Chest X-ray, PA view. Patient: 64 years old, sex F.
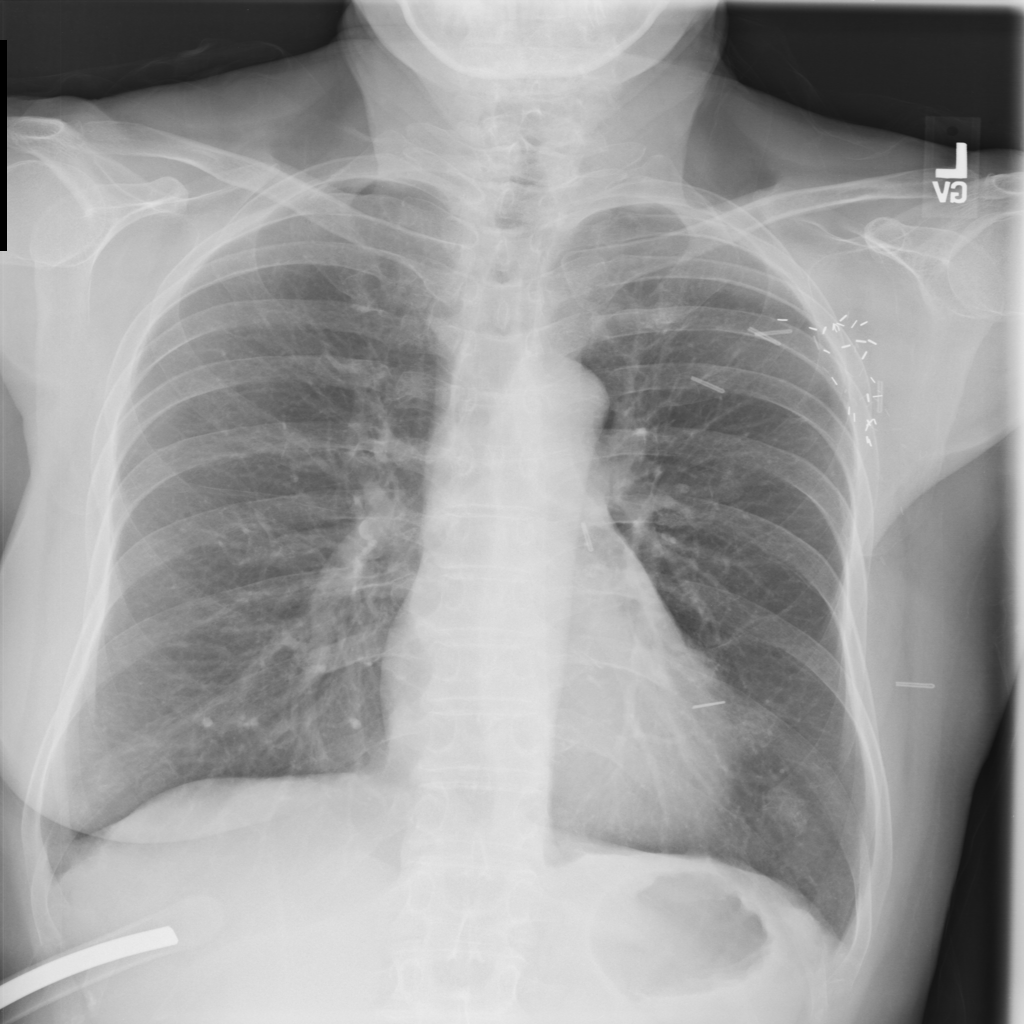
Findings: Nodule